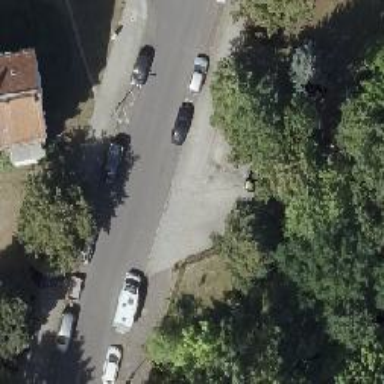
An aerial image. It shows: Concrete driveway serving as service road.